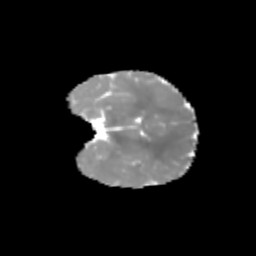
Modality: MD
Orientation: coronal
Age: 6
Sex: female
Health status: healthy